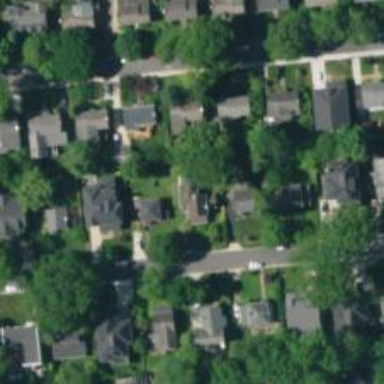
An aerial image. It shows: Charming neighbourhood.